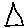
Label: triangle